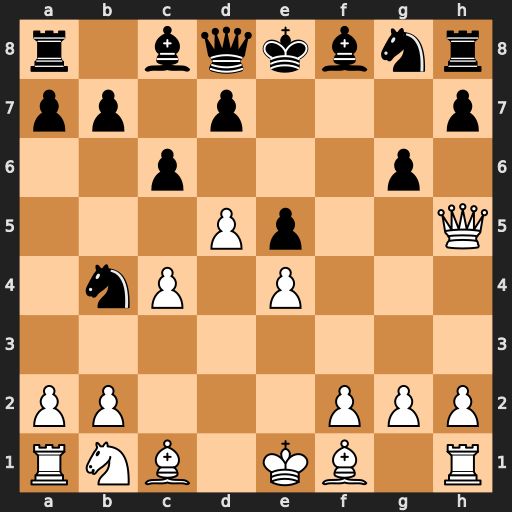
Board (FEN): r1bqkbnr/pp1p3p/2p3p1/3Pp2Q/1nP1P3/8/PP3PPP/RNB1KB1R
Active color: w
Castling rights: KQkq
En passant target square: -
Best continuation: Qxe5+ Qe7 Qxh8